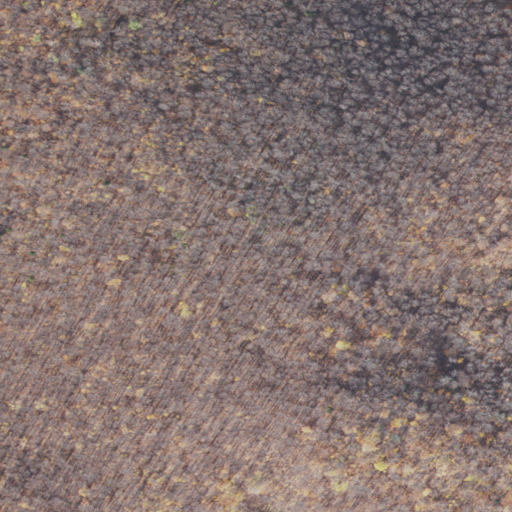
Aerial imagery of mountain in New Hampshire named Chickwolnepy Mountain containing deciduous forest and shrub